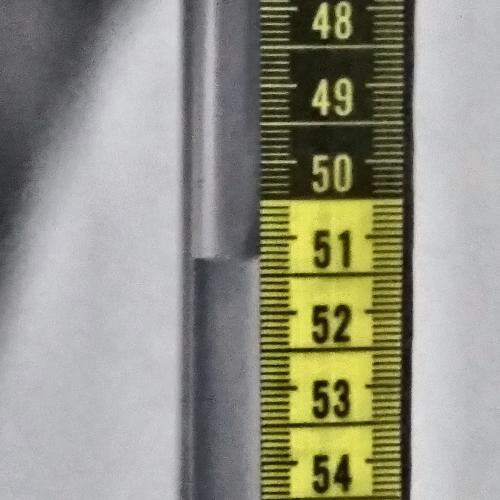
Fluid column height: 51.3 cm